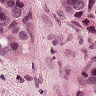
Metastatic tissue present: yes